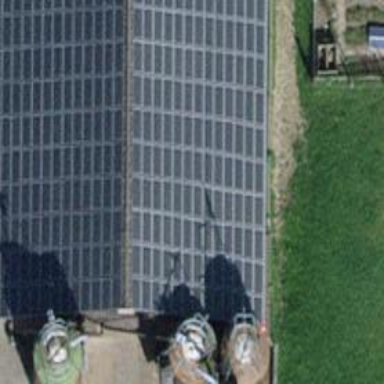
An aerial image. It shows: Solar photovoltaic panel generator.